Brain MRI, modality: ceT1
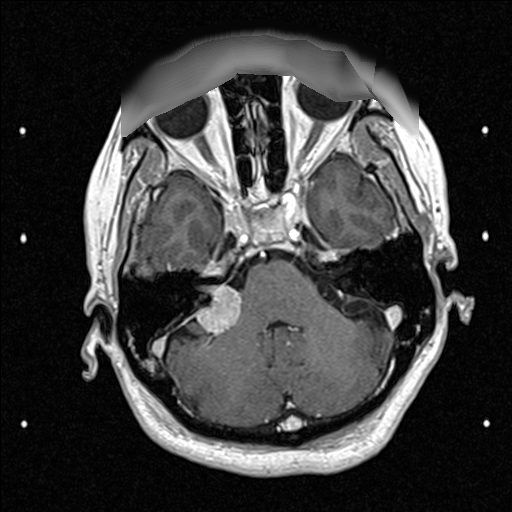